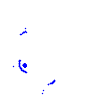
Particle: electron